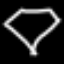
Label: diamond